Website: apple
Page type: customer-info-address
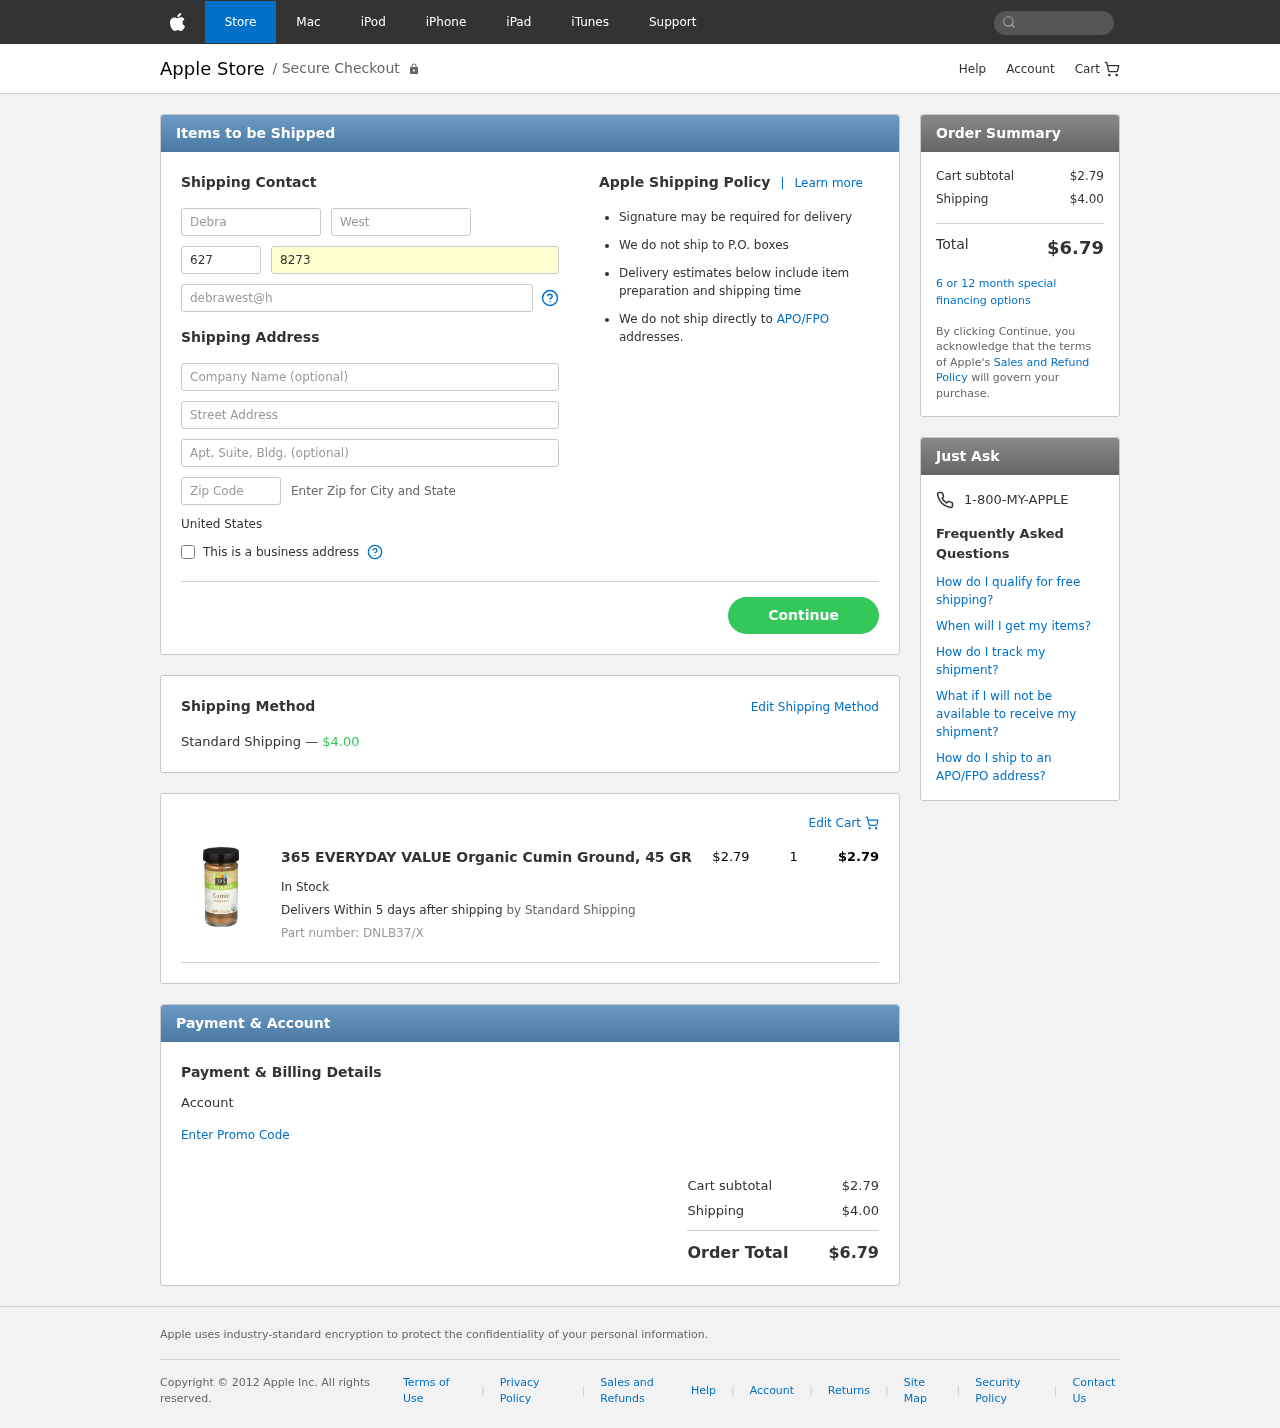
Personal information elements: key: PII_COUNTRY
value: United States
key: PII_FIRSTNAME
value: Debra
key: PII_LASTNAME
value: West
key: PII_PHONE_AREA
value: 627
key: PII_PHONE_LINE
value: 8273
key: PII_EMAIL
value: debrawest@hotmail.com
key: PII_STREET
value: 831 James Center Apt. 675
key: PII_POSTCODE
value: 44335
Product elements: key: PRODUCT1_NAME
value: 365 EVERYDAY VALUE Organic Cumin Ground, 45 GR
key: PRODUCT1_PRICE
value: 2.79
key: PRODUCT1_QUANTITY
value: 1
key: PRODUCT1_SKU
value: DNLB37/X
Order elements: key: ORDER_SHIPPING_COST
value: $4.00
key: ORDER_ITEM_TOTAL
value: $2.79
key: ORDER_SUBTOTAL
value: $2.79
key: ORDER_TOTAL
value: $6.79